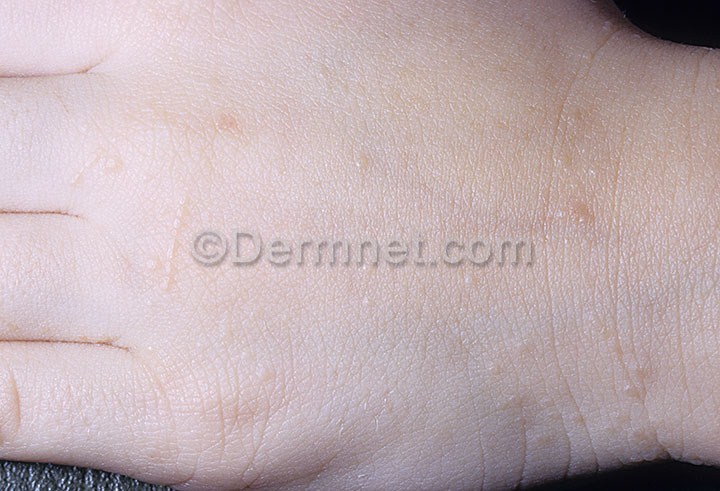
Disease: Psoriasis pictures Lichen Planus and related diseases